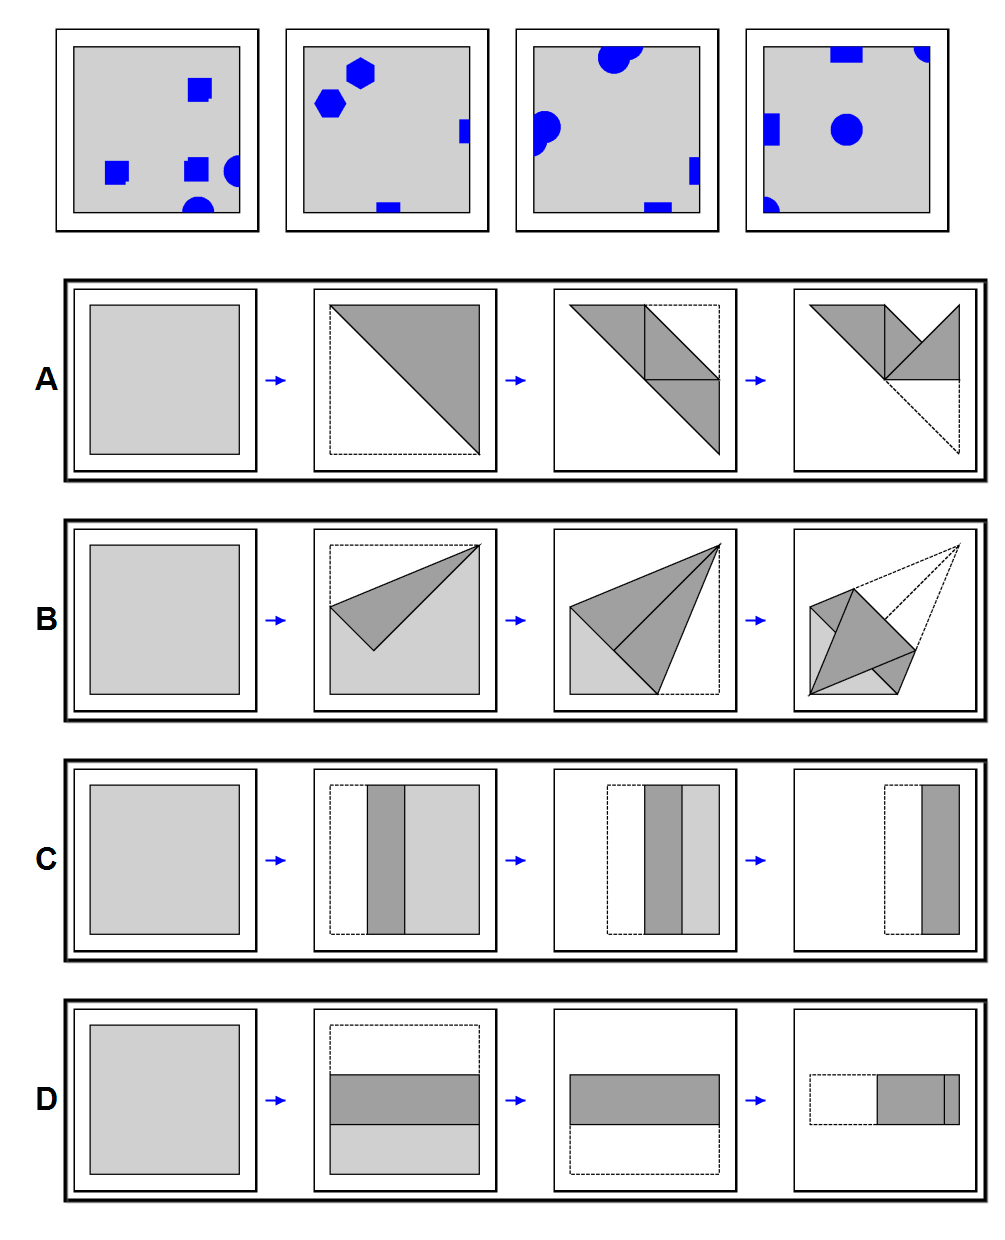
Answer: A